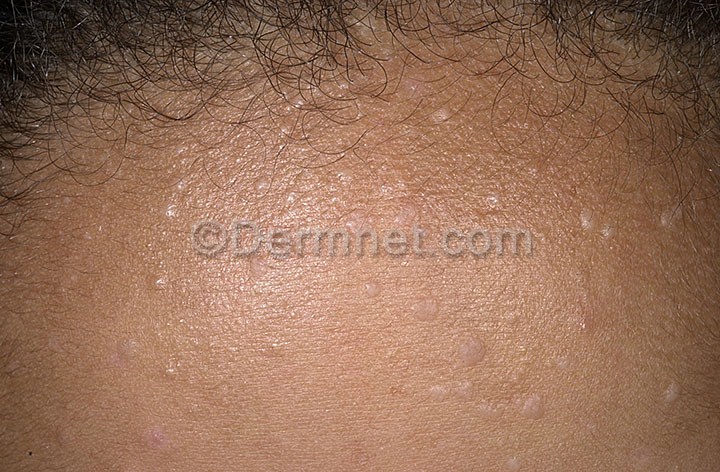
Disease: Warts Molluscum and other Viral Infections